This continuous-wavelet-transform scalogram was computed from a bearing vibration snapshot. Based on the visible evidence, which condition applies: normal, inner_race, outer_race, ball?
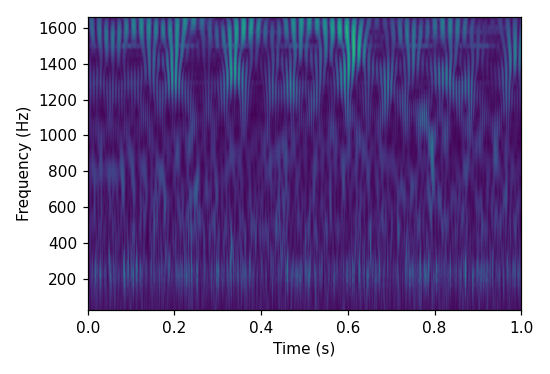
Answer: normal